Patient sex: M
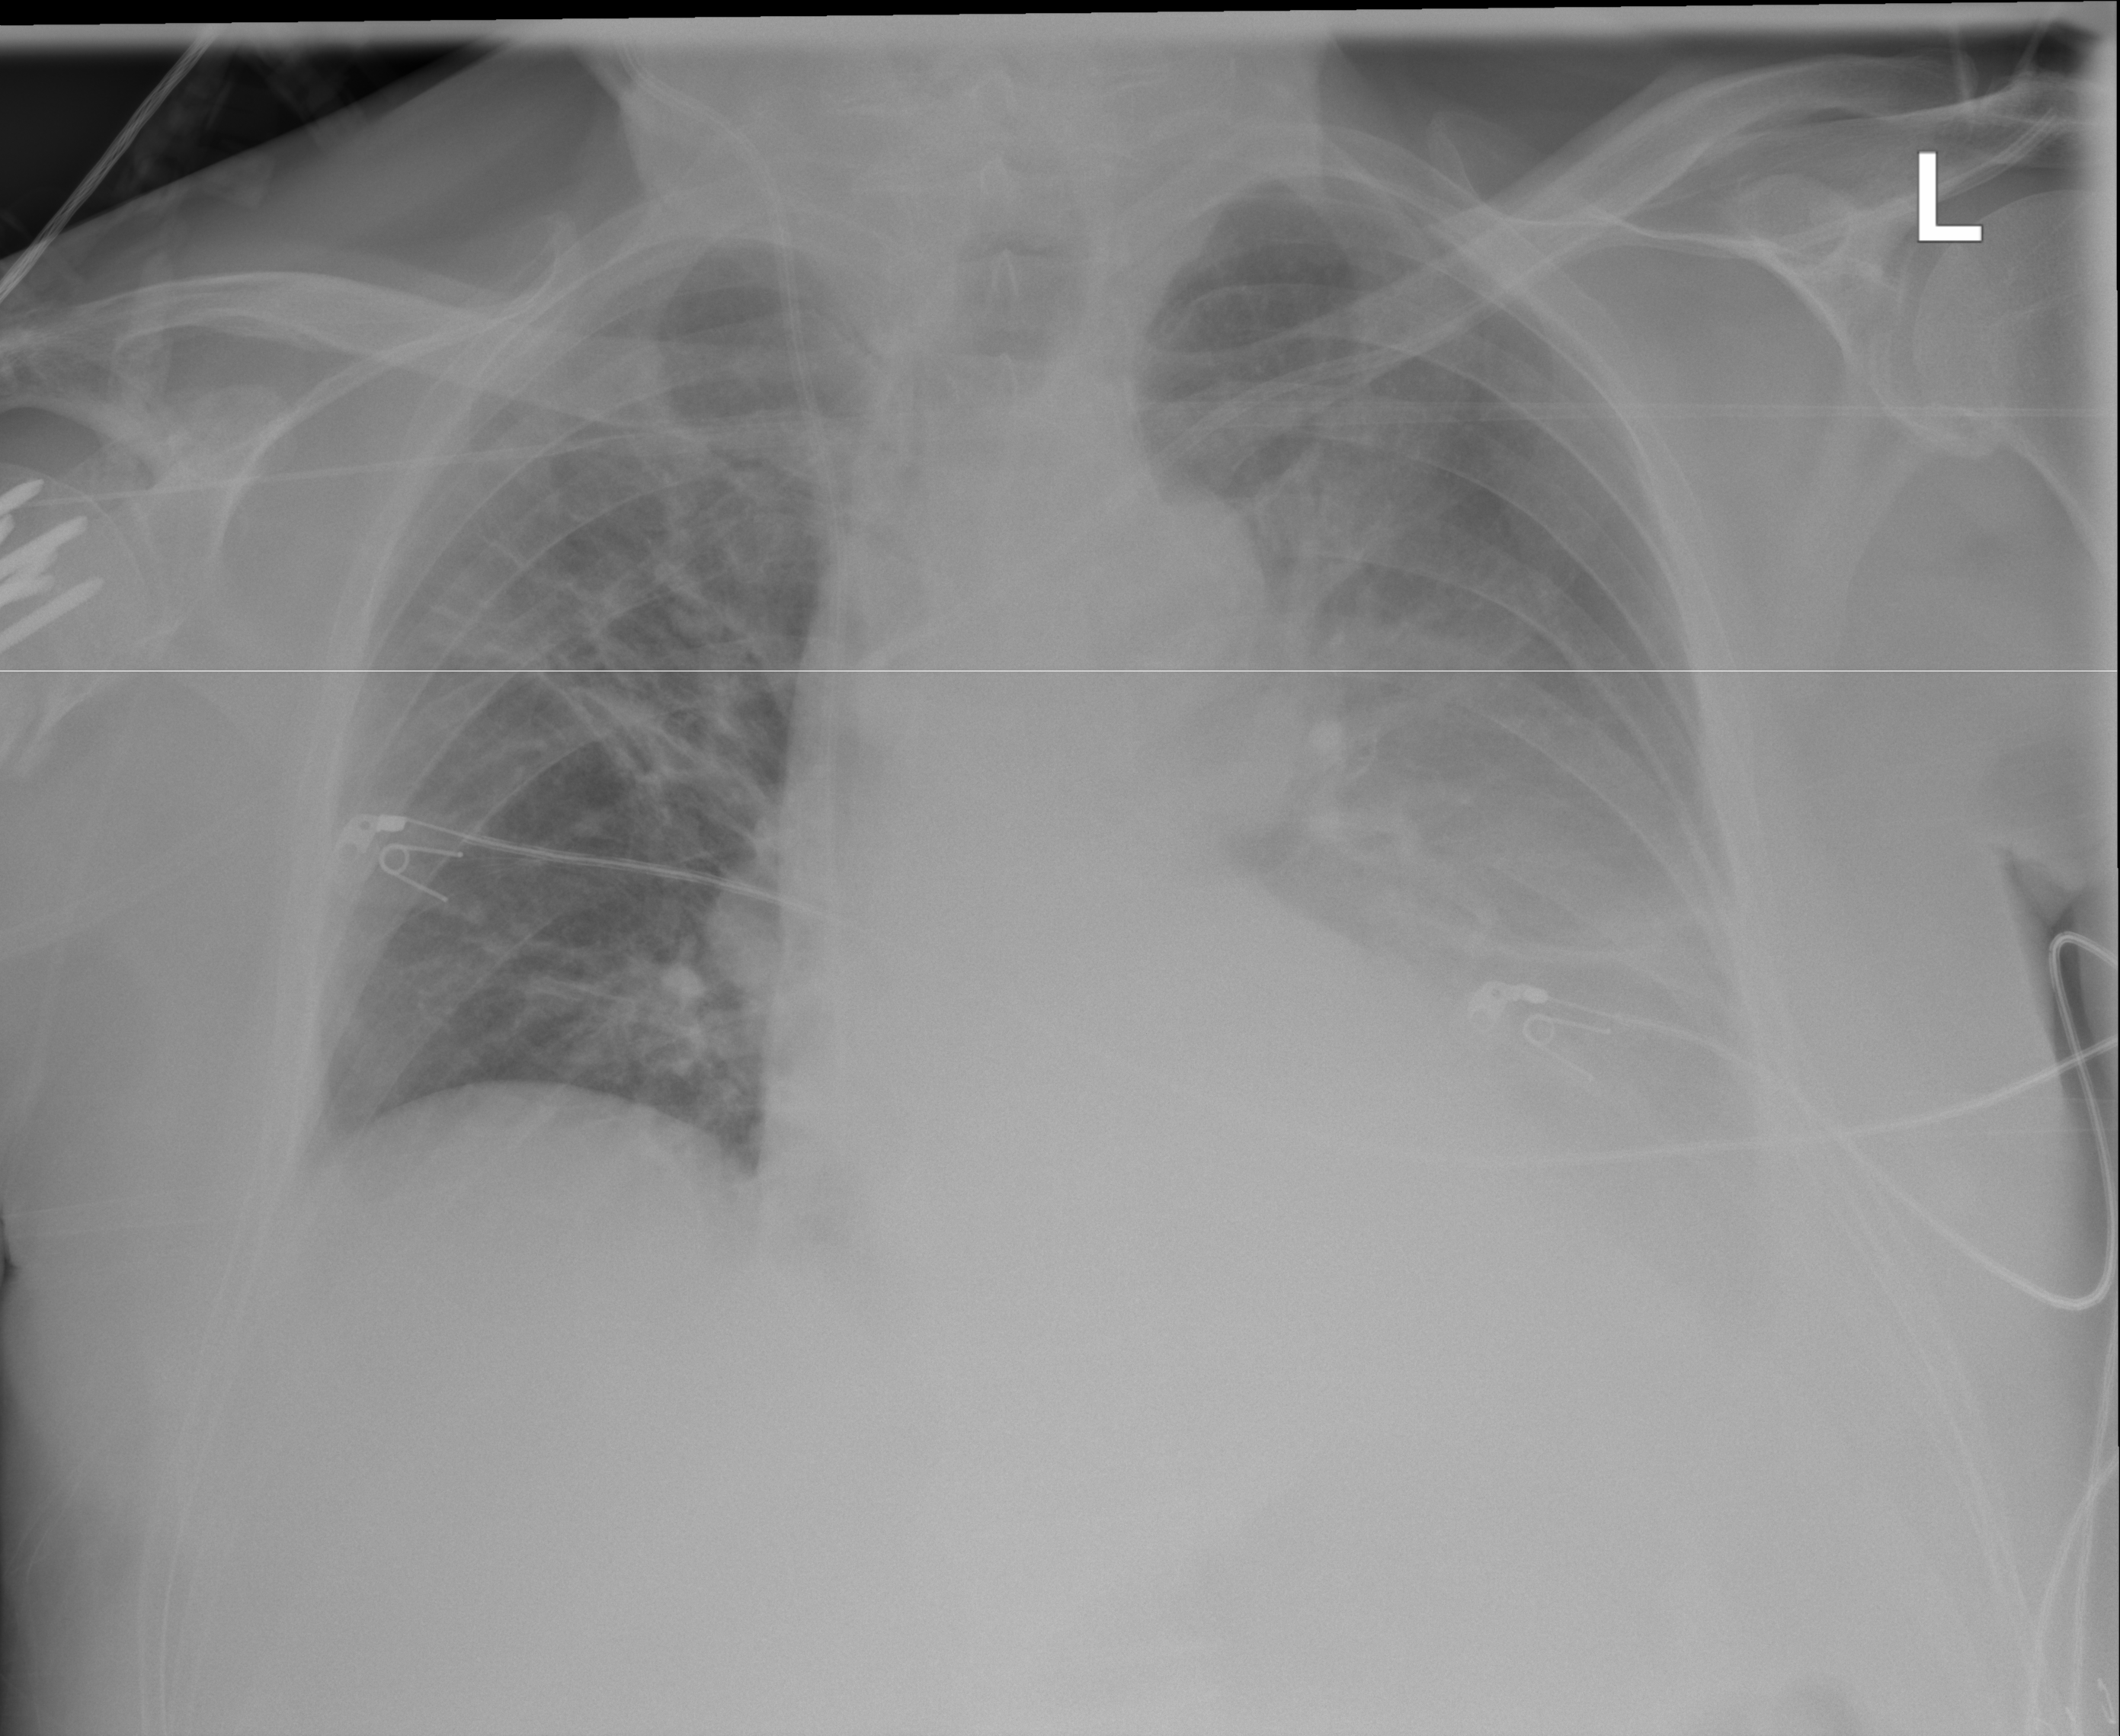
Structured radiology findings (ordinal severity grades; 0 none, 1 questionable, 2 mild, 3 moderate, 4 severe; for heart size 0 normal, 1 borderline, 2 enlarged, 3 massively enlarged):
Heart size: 2
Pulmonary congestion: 2
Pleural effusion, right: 0
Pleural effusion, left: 2
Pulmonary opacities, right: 2
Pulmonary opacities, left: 2
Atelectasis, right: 2
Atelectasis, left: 2